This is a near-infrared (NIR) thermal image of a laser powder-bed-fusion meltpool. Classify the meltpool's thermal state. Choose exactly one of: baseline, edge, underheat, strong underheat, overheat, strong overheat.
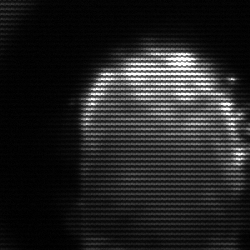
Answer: baseline